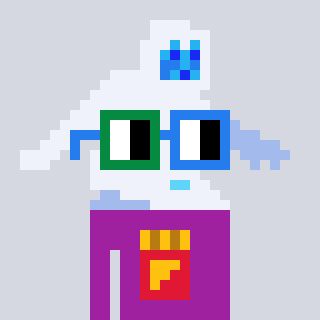
a pixel art character with square green and blue glasses, a yeti-shaped head and a magenta-colored body on a cool background